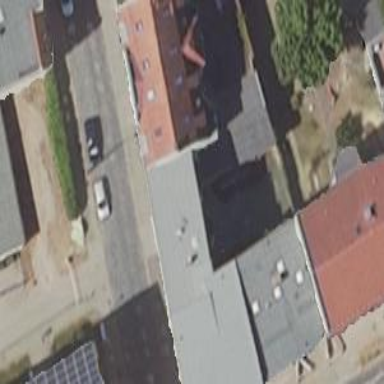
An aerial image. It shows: Image showing building with apartments.